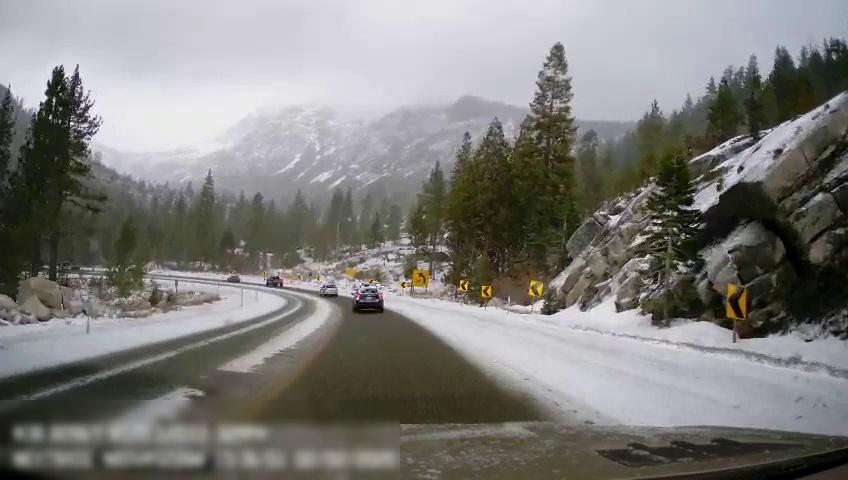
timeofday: Day
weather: Snowy
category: Drivable Space
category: Vehicles | Car
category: Vehicles | Truck
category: Vehicles | Car
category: Lanes | Current Lane
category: Traffic | Signs
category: Traffic | Signs
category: Traffic | Signs